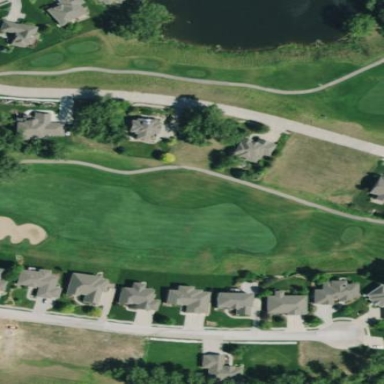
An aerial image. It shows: Rough area in golf course.